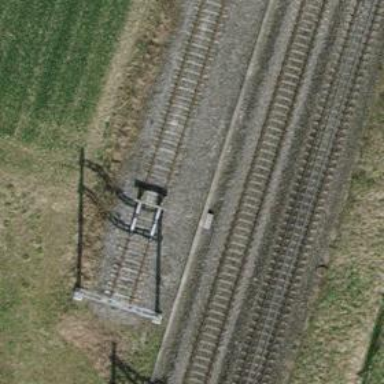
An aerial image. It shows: Railway buffer stop.